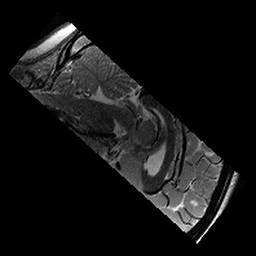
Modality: T2w
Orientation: sagittal
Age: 10
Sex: female
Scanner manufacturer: siemens
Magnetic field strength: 3 T
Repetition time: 9.23 s
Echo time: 0.067 s